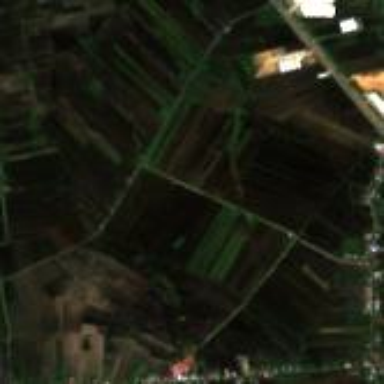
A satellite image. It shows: Farmland with rice crops producing rice.